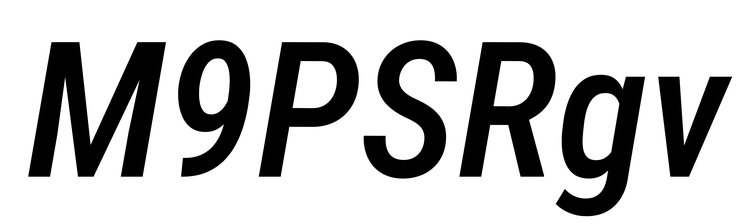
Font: Roboto-Italic_Condensed_Medium_Italic